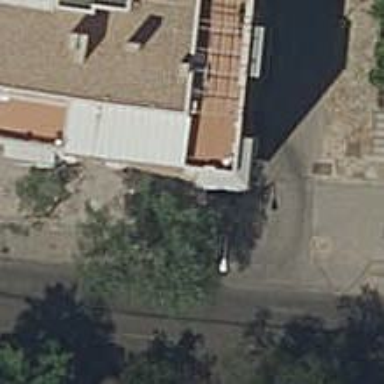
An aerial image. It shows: Parking entrance.